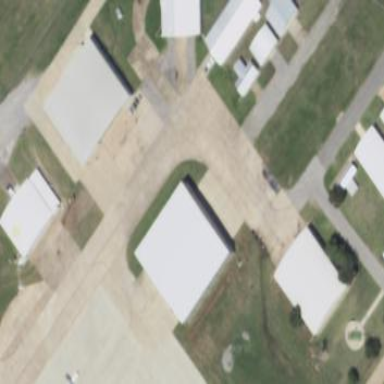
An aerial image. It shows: Hangar building located at airport.